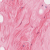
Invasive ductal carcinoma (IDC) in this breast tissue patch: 0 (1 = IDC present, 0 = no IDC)